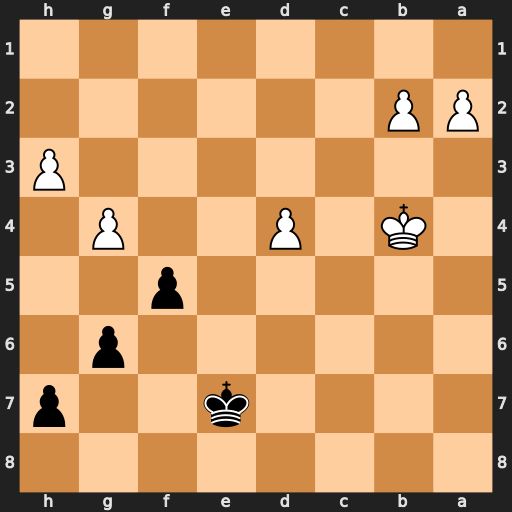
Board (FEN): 8/4k2p/6p1/5p2/1K1P2P1/7P/PP6/8
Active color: b
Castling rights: -
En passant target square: -
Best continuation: fxg4 hxg4 h5 gxh5 gxh5 a4 h4 a5 h3